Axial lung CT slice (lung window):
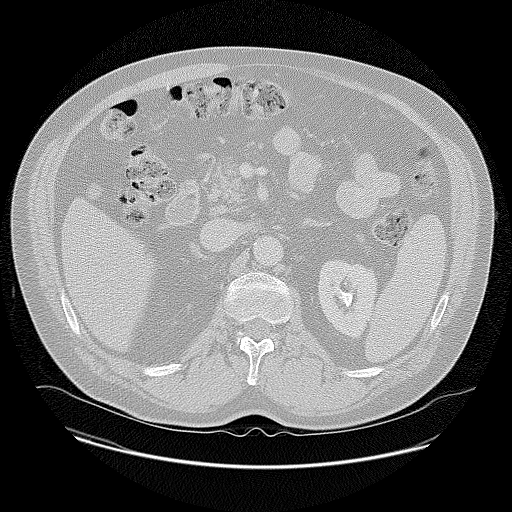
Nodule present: no